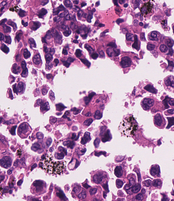
Tumor epithelial tissue: yes
Tumor-associated stroma tissue: no
Normal tissue: no